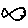
Label: fish